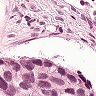
Metastatic tissue present: yes